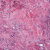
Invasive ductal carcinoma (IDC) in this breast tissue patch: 0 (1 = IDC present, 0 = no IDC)